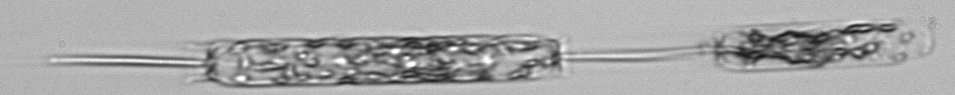
Label: Ditylum_brightwellii